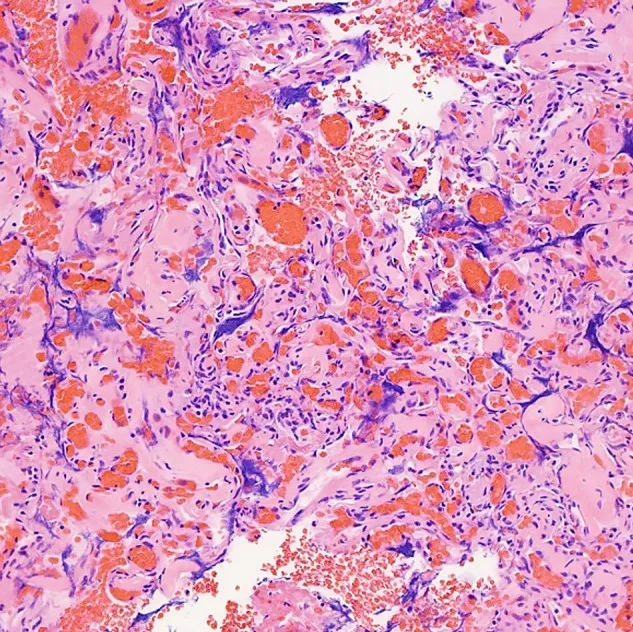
Photomicrographs of the resected parathyroid gland showing multiple endothelium-lined intercommunicating vascular channels filled with blood (capillary hemangioma-like proliferation) without evidence of endothelial atypia or mitotic activity and atrophy of the adjacent tissue (H&E, 20X).
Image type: pathology (h&e)